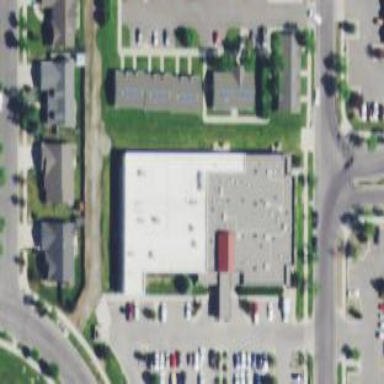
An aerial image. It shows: Clinic building providing healthcare services.